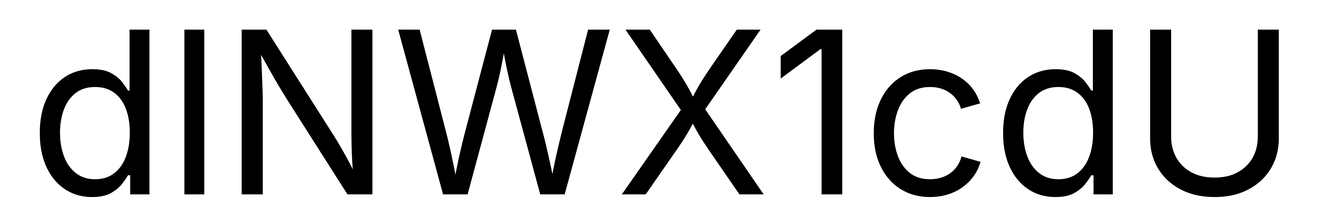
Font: Inter_Regular